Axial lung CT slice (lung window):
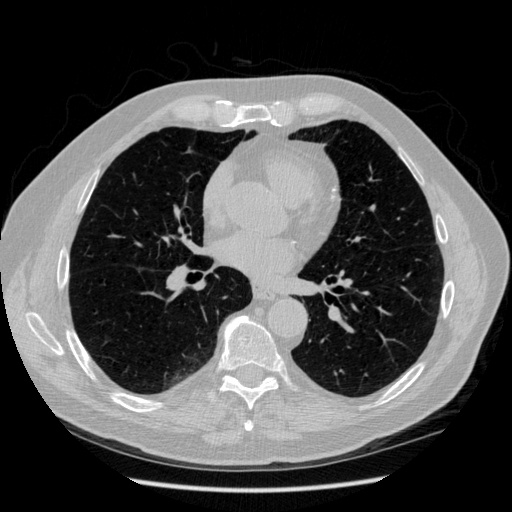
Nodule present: no